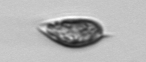
Label: Prorocentrum_triestinum